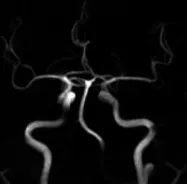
Neuro-imaging in the acute setting. . B) Magnetic resonance angiography (MRA) of the Circle of Willis (anteroposterior view) demonstrates the continuous structure of the Circle of Willis, with no stenosis observed along the basilar artery, middle cerebral arteries, and penetrating arteries.
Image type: radiology (mri)